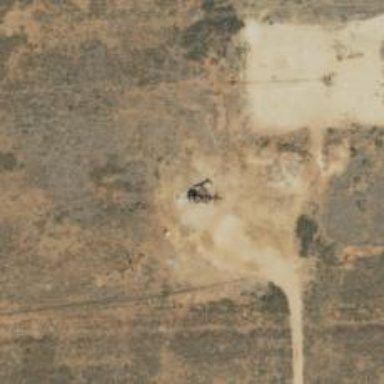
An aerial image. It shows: Petroleum well.